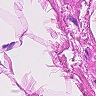
Metastatic tissue present: no